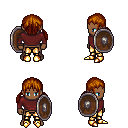
a pixel art fantasy rpg character, male body template, human, dark skin, maroon long-sleeve shirt, gold greaves, brunette twin-tailed hairstyle, gold boots, shield, four views (front, back, left, right), 2x2 character sprite sheet, small pixel art, hard edges, no anti-aliasing